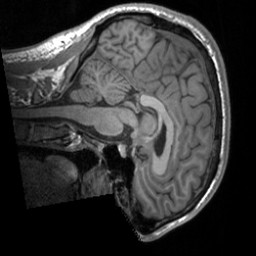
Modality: T1w
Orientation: sagittal
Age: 25
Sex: male
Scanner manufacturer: siemens
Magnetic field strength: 3 T
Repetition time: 1.9 s
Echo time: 0.00226 s